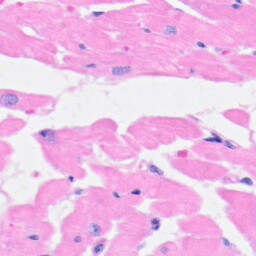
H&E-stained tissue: Heart